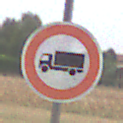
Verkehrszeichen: VerbotFuerKraftfahrzeugeUeberDreiKommaFuenfTonnen
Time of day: Midday
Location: Outdoor (Suburban)
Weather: Overcast
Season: NotSpecified
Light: Natural